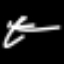
Label: squiggle